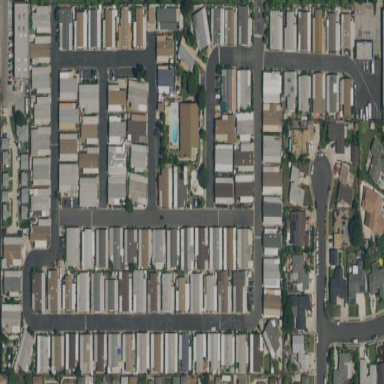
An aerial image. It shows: Residential area known as trailer park.